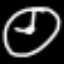
Label: clock